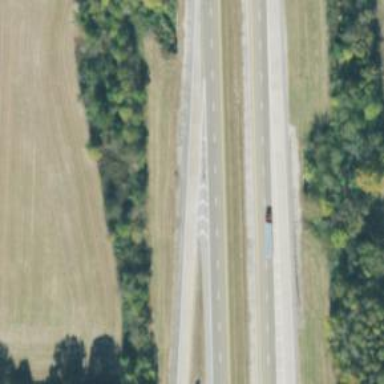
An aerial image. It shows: Trunk link highway.